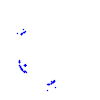
Particle: proton